Field crop: tomato
Growth stage: 2
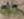
Species: solanum